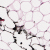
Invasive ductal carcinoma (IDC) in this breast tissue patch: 0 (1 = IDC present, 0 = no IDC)